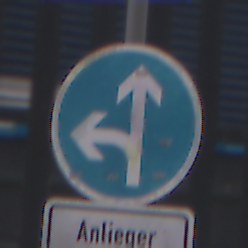
Verkehrszeichen: VorgeschriebeneFahrtrichtungGeradeausOderLinks
Zusatzzeichen unten: PersonengruppenFrei2
Umgebung: Outdoor, Urban
Tageszeit: MorningAfternoon
Wetter: Overcast
Licht: Natural
Jahreszeit: NotSpecified
Kontrast: LowContrast